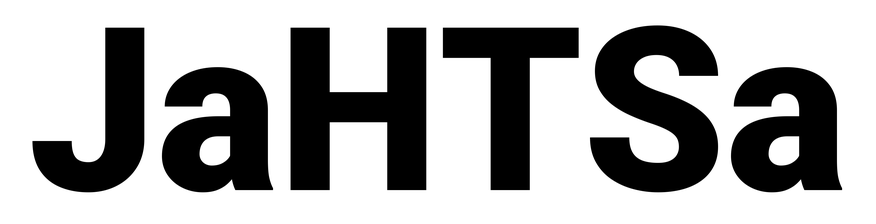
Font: Roboto_Black